Question: '''
FirstName |LastName |OtherName |admim_no| ExamCategory | subject | Exam| Score| Grade
Anthony | Tee | Tony | 1000 | MockExams2014|Chemistry| PP1 | 12 | D+
Anthony | Tee | Tony | 1000 | MockExams2014|Biology | PP1 | 50 | C+
Moses K. | Ndu | | 1001 | MockExams2014|Chemistry| PP1 | 65 | B+
Moses K. | Ndu | | 1001 | MockExams2014|Biology | PP1 | 85 | A
'''
What I want to achieve in sql server 2012 is for each exam category I have admission_no grouped into one row and then the columns subject, exam, score, grade be placed as individual columns for the 2nd row so that you have for example admission_no 1000 and all different data for the columns (subject, exam, score, grade) as single row. I cant get how to go around it. I have tried the below unsuccessfully.
My result should like below
'''
Anthony | Tee | Tony | 1000| MockExams2014|Chemistry| PP1 | 12| D+ Biology| PP1 | 50| C+
'''
<URL>

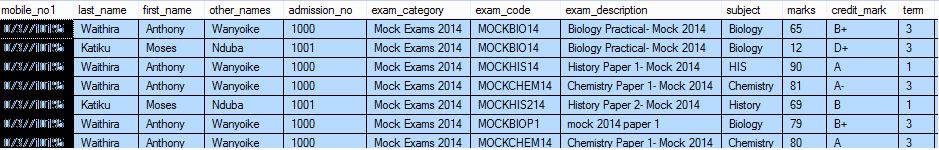
Answer: If you would allow to concatenate then repeated values into on row you would be able to work with a joined subquery using XML PATH, show as addition (2) below.
To get the repeated values as columns you could count the maximum rows for admim_no and create a dynamic sql using as many left joins as necessary to get the needed columns.
'''
/* test data
Create table TestX (FirstName varchar(50) ,LastName varchar(50),OtherName varchar(50), admim_no int,ExamCategory varchar(50), subject varchar(50), Exam Varchar(50), Score int,grade varchar(50))
Insert into TestX Values ('Anthony','Tee','Tony',1000 ,' MockExams2014','Chemistry','PP1',12,'D+')
Insert into TestX Values ('Anthony','Tee','Tony',1000 ,' MockExams2014','Biology','PP1',50,'C+')
Insert into TestX Values ('Moses K','Ndu',NULL,1001 ,' MockExams2014','Chemistry','PP1',65,'B+')
Insert into TestX Values ('Moses K','Ndu',NULL,1001 ,' MockExams2014','Biology','PP1',85,'A')
Insert into TestX Values ('Moses K','Ndu',NULL,1001 ,' MockExams2014','Physiks','PP2',12,'D+')
*/
Declare @maxcnt int
Declare @cnt int
Declare @Dyn1 varchar(max)
Declare @Dyn2 varchar(max)
Select @maxcnt=MAX(cnt) from
(Select COUNT(*) as cnt from TestX Group by admim_no ) a
Set @Dyn1='
;With CTE as
(
Select *, Row_Number() over (Partition by admim_no order by admim_no ) as rn from TestX
)
Select CTE0.*
'
Set @Dyn2='
From CTE CTE0'
Set @cnt=1
While @maxcnt>1
begin
Set @Dyn1 = @Dyn1 + ',CTE' + Cast(@cnt as varchar(5))+'.subject
,CTE' + Cast(@cnt as varchar(5))+'.Exam
,CTE' + Cast(@cnt as varchar(5))+'.Score
,CTE' + Cast(@cnt as varchar(5))+'.grade'
Set @Dyn2 = @Dyn2 + '
LEFT Join CTE CTE' + Cast(@cnt as varchar(5))+'
on CTE' + Cast(@cnt as varchar(5))+'.rn=CTE0.rn + '+Cast(@cnt as varchar(5))+'
and CTE' + Cast(@cnt as varchar(5))+'.admim_no=CTE0.admim_no'
Set @maxcnt=@maxcnt-1
Set @cnt=@cnt+1
end
Set @Dyn2 = @Dyn1 + @Dyn2 + '
where CTE0.rn=1'
Print @Dyn2
Exec(@Dyn2)
'''
the generated SQL for the test data provided would look like:
'''
;With CTE as
(
Select *, Row_Number() over (Partition by admim_no order by admim_no ) as rn from TestX
)
Select CTE0.*
,CTE1.subject
,CTE1.Exam
,CTE1.Score
,CTE1.grade,CTE2.subject
,CTE2.Exam
,CTE2.Score
,CTE2.grade
From CTE CTE0
LEFT Join CTE CTE1
on CTE1.rn=CTE0.rn + 1
and CTE1.admim_no=CTE0.admim_no
LEFT Join CTE CTE2
on CTE2.rn=CTE0.rn + 2
and CTE2.admim_no=CTE0.admim_no
where CTE0.rn=1
'''
the result like
'''
Anthony Tee Tony 1000 MockExams2014 Chemistry PP1 12 D+ 1 Biology PP1 50 C+ NULL NULL NULL NULL
Moses K Ndu NULL 1001 MockExams2014 Chemistry PP1 65 B+ 1 Biology PP1 85 A Physiks PP2 12 D+
'''
The easier way with one column for outpu as initial mentioned (2) would look like this:
'''
Declare @a table (FirstName varchar(50) ,LastName varchar(50),OtherName varchar(50), admim_no int,ExamCategory varchar(50), subject varchar(50), Exam Varchar(50), Score int,grade varchar(50))
Insert into @a Values ('Anthony','Tee','Tony',1000 ,' MockExams2014','Chemistry','PP1',12,'D+')
Insert into @a Values ('Anthony','Tee','Tony',1000 ,' MockExams2014','Biology','PP1',50,'C+')
Insert into @a Values ('Moses K','Ndu',NULL,1001 ,' MockExams2014','Chemistry','PP1',65,'B+')
Insert into @a Values ('Moses K','Ndu',NULL,1001 ,' MockExams2014','Biology','PP1',85,'A')
Insert into @a Values ('Moses K','Ndu',NULL,1001 ,' MockExams2014','Physiks','PP1',12,'D+')
Select FirstName,LastName,OtherName,admim_no,ExamCategory
, STUFF(
(SELECT ',' + subject +', ' + Exam +', ' + CAST(Score as varchar(20)) + ', ' + Grade
FROM @a a2 where a1.admim_no = a2.admim_no
FOR XML PATH (''))
, 1, 1, '') as subjectExamScoreGrade
from @a a1
Group by FirstName,LastName,OtherName,admim_no,ExamCategory
'''